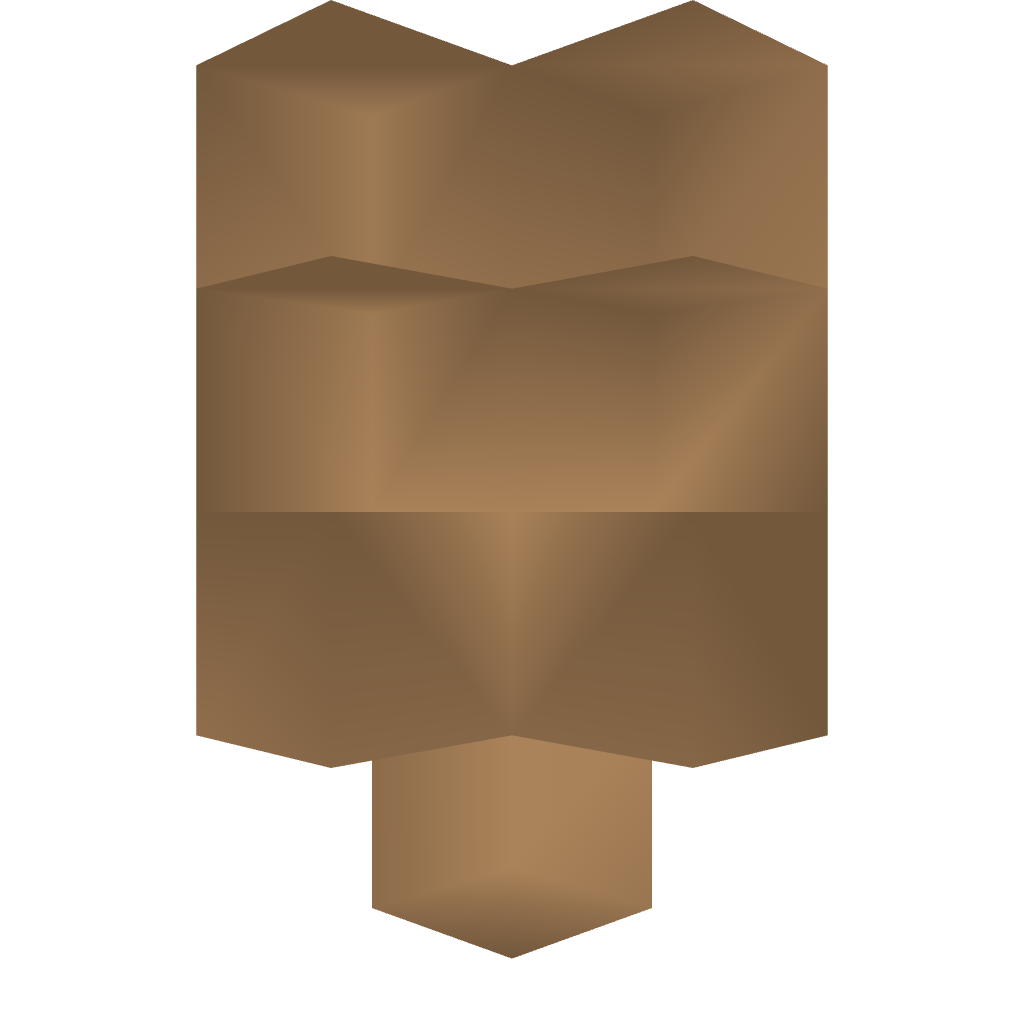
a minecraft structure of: Wood Lamp bad low quality